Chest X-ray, AP view. Patient: 21 years old, sex F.
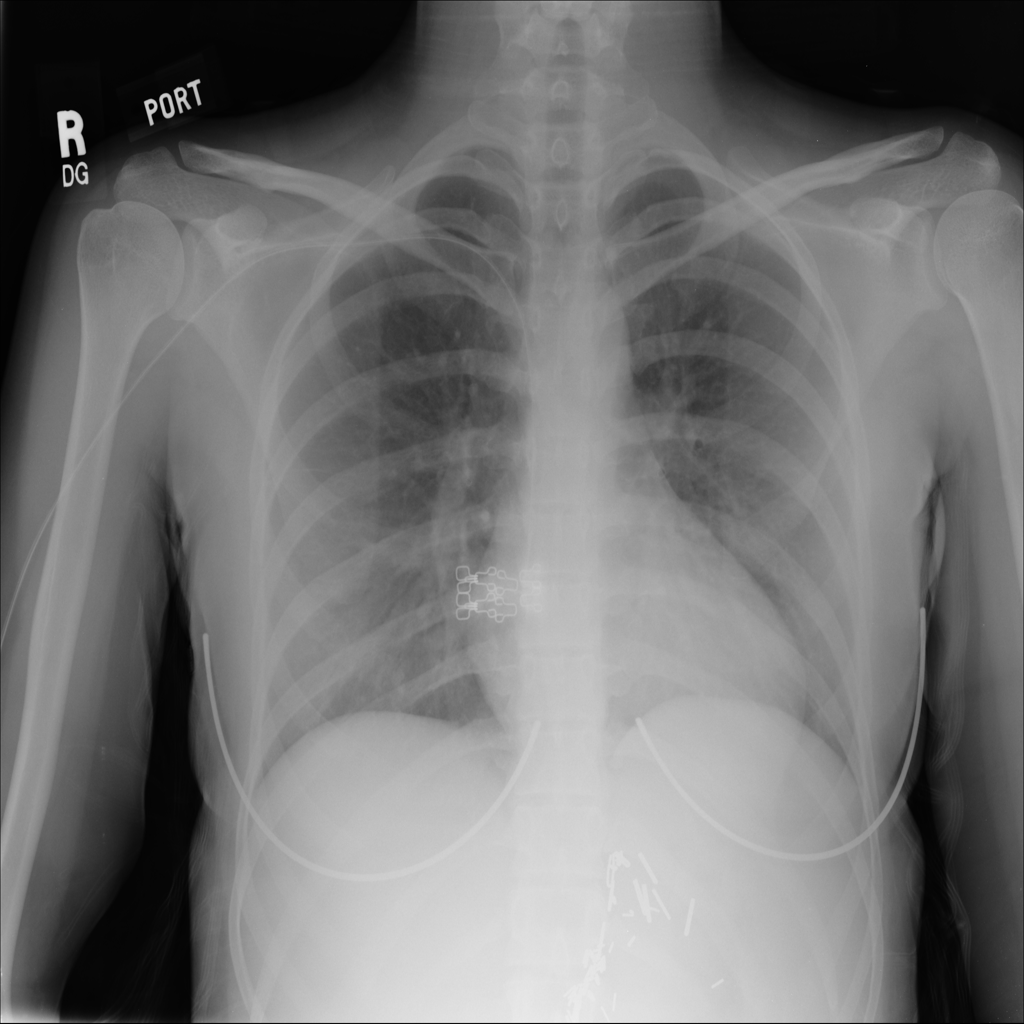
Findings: No Finding